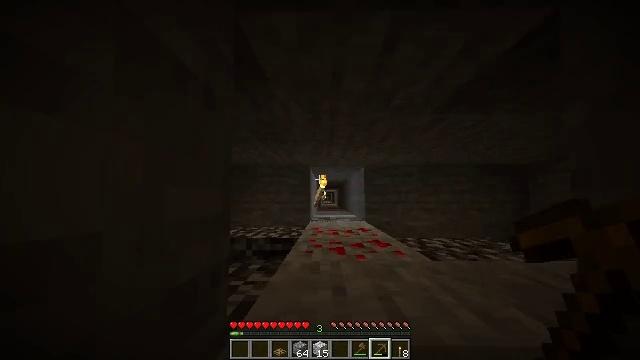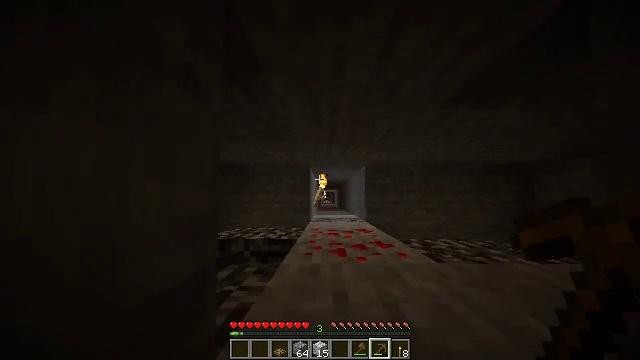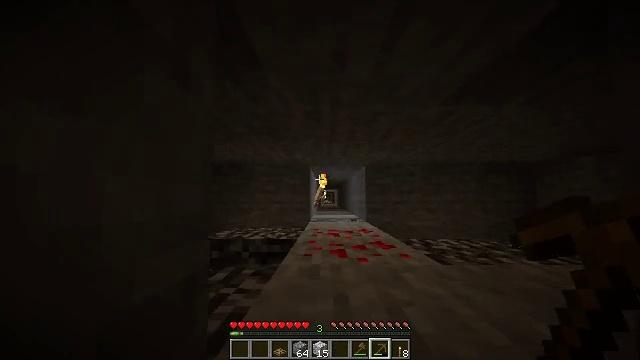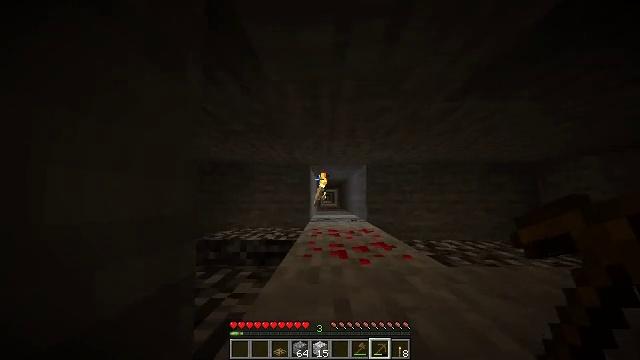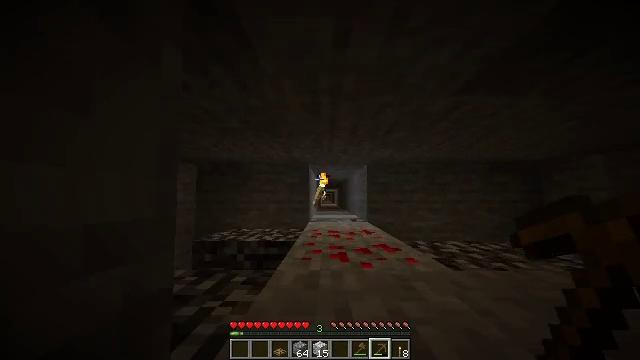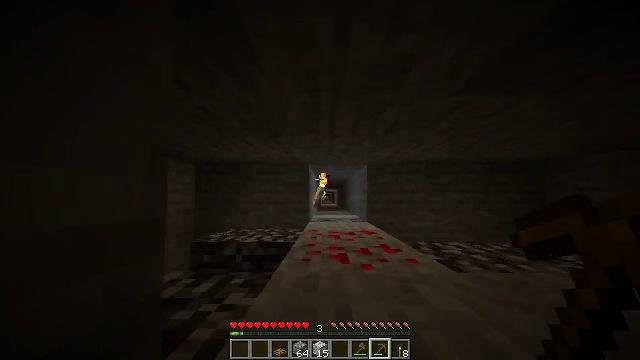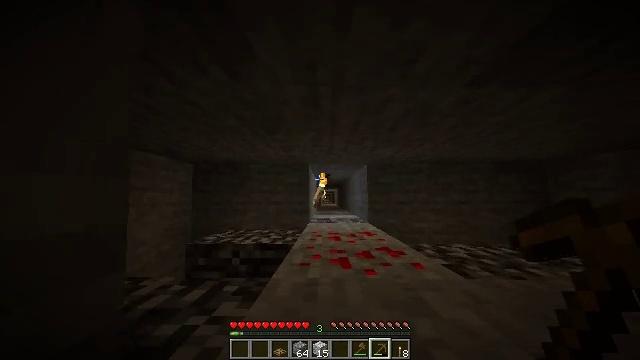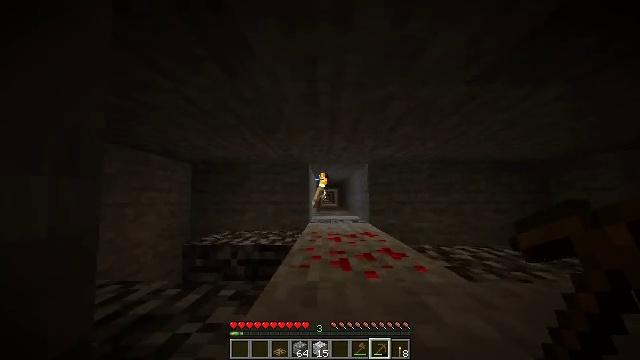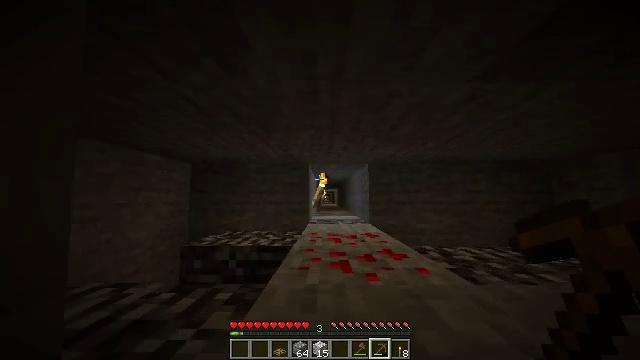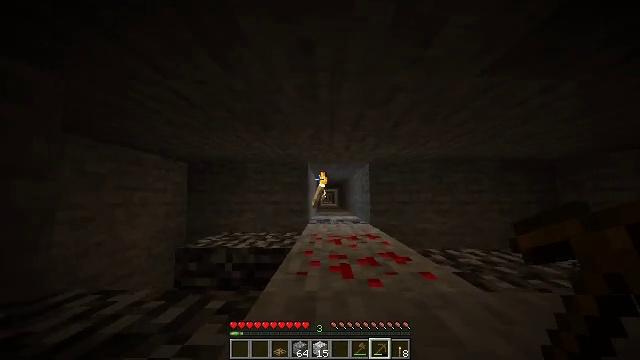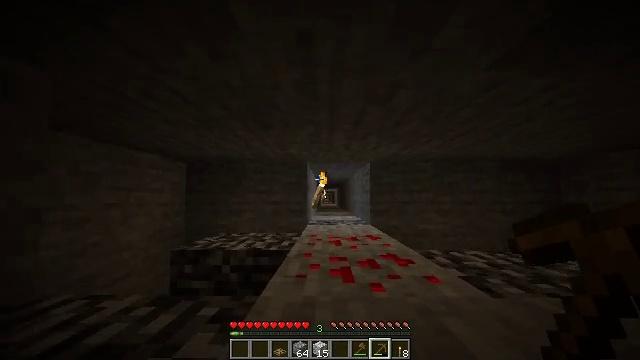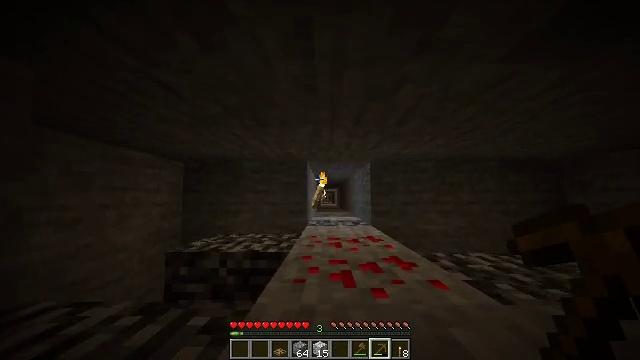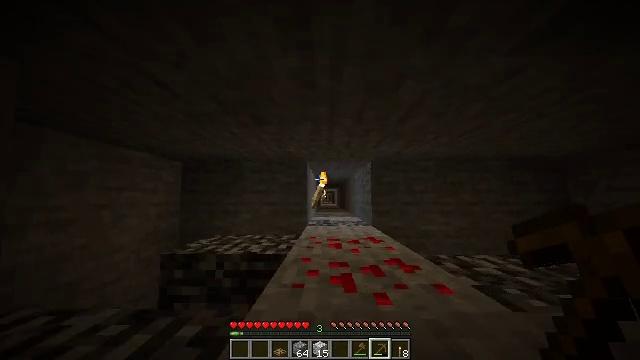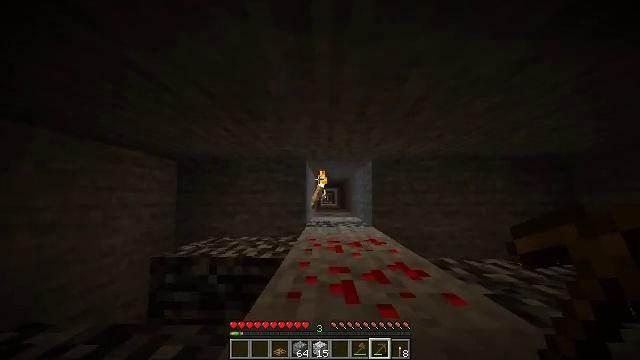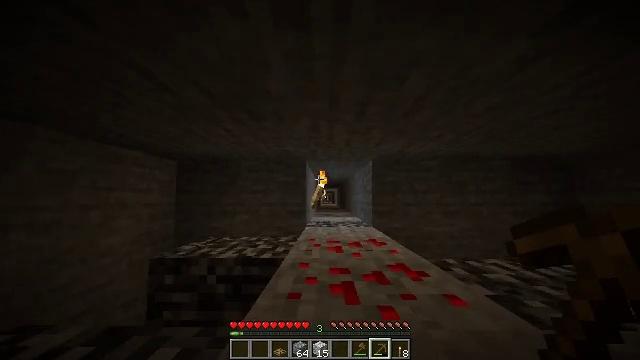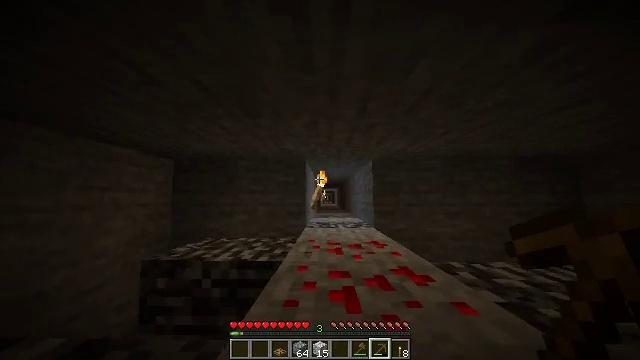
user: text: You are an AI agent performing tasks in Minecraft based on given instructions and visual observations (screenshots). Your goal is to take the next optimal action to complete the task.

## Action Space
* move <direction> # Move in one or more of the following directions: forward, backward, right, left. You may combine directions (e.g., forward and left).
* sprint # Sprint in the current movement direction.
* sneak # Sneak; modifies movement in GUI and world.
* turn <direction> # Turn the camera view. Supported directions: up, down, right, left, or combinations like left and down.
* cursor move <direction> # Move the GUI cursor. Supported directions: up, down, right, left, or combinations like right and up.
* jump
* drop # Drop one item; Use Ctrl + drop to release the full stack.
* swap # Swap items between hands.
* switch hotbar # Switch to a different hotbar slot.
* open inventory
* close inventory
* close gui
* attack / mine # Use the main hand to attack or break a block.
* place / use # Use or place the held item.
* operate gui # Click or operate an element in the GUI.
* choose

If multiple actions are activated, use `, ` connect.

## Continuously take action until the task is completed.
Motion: motion action
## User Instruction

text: Break the wall torch for relocation.
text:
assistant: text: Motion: move forward
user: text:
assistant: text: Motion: move forward
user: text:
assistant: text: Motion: move forward
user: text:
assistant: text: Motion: move forward
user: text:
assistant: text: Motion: move forward
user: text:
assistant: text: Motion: move forward
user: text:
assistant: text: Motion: move forward
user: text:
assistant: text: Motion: move forward
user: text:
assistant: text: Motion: move forward
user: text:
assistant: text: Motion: move forward
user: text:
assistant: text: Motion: move forward
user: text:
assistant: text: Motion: move forward
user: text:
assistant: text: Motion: move forward
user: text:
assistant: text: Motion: move forward
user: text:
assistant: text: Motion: move forward
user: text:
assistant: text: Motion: move forward
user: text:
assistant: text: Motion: move forward
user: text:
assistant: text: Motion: move forward
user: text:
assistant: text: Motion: move forward
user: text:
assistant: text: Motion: move forward
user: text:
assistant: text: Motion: move forward
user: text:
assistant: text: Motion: move forward
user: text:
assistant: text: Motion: move forward
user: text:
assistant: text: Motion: move forward
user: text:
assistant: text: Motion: move forward
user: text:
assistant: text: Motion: move forward
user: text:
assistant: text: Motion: move forward
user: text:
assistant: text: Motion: move forward
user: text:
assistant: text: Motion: move forward
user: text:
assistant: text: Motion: move forward